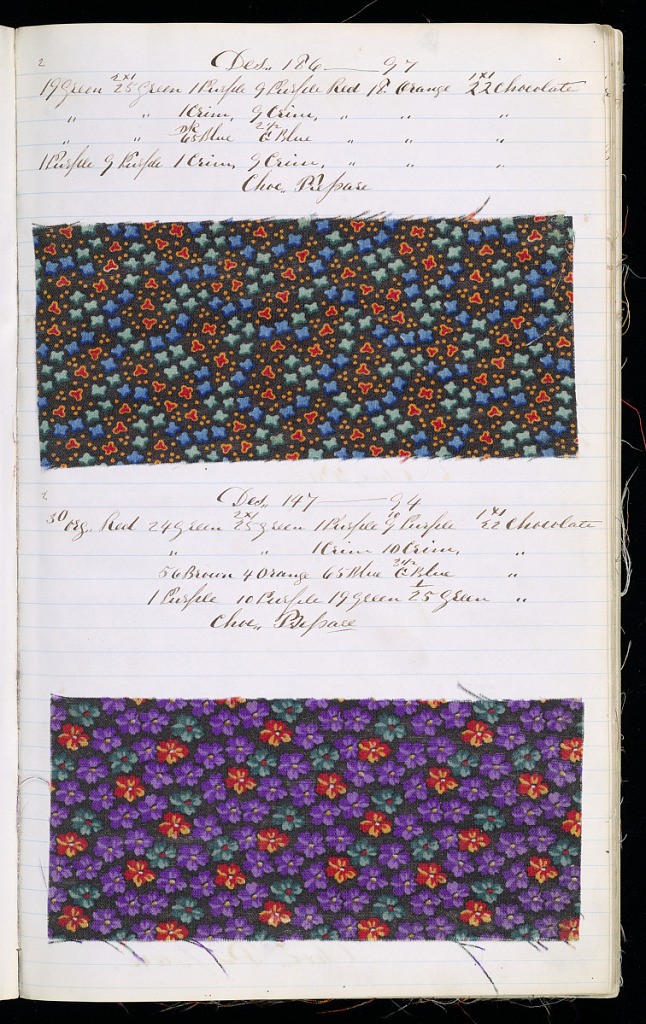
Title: Printer's sample book
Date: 1868–69
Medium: Cardboard bound with marbled paper and textile samples
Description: Notebook with formulas for dyestuffs to be used for printing textiles. Contains 246 samples in various designs, all in brilliant colors.